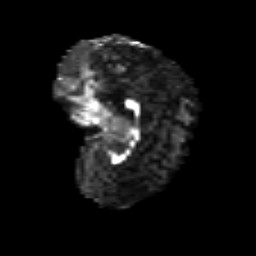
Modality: FA
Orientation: sagittal
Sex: male
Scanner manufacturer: siemens
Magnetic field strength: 3 T
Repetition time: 5 s
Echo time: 0.071 s